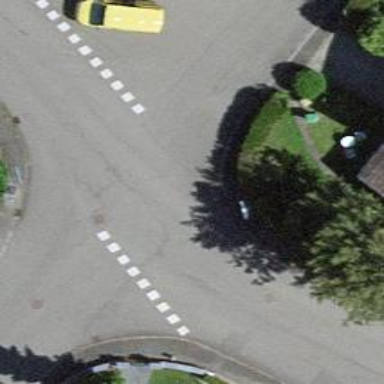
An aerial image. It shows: Road with "give way" sign.